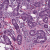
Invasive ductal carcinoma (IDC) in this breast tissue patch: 1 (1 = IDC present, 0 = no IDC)